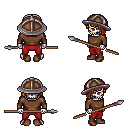
a pixel art fantasy rpg character, male body template, skeleton, brown long-sleeve shirt, red pants, dark blonde pageboy hairstyle, chain helm, brown shoes, spear, four views (front, back, left, right), 2x2 character sprite sheet, small pixel art, hard edges, no anti-aliasing